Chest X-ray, AP view. Patient: 56 years old, sex F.
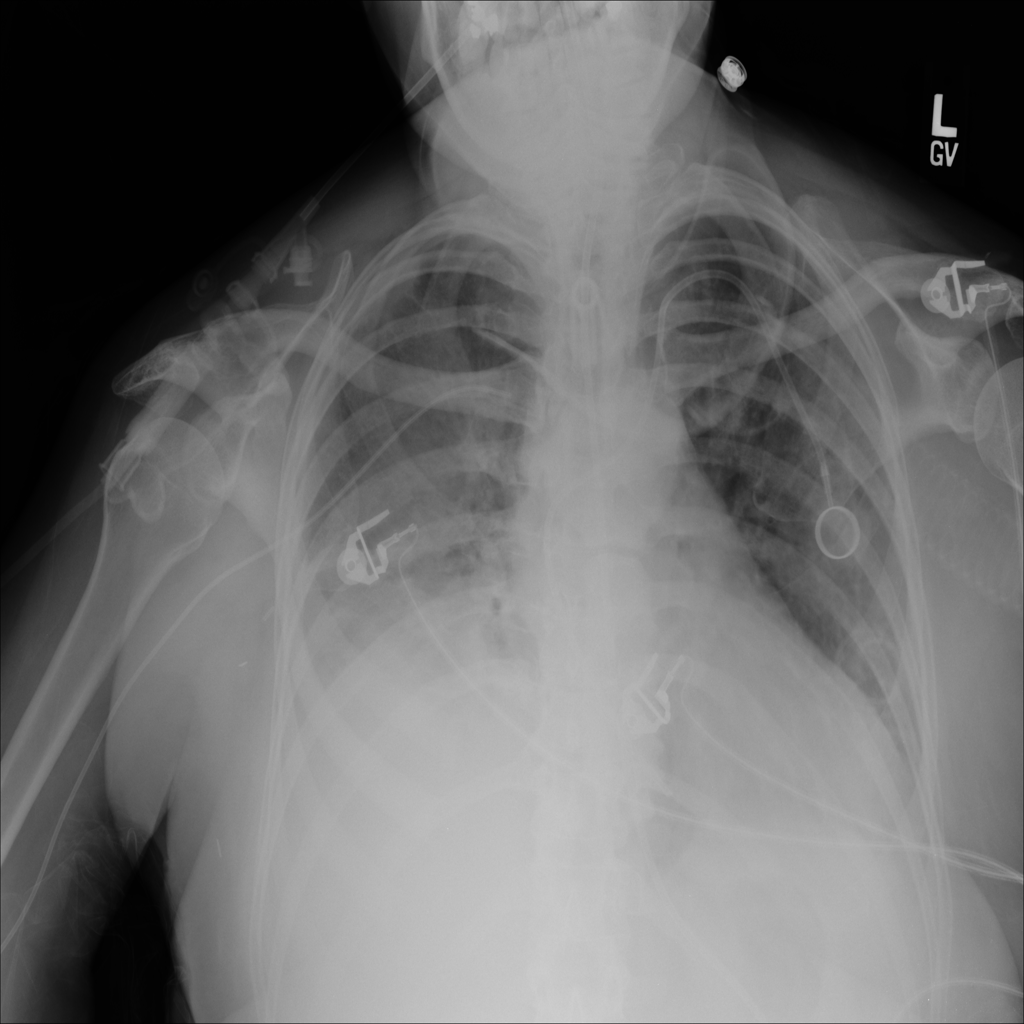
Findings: No Finding